Brain MRI study timepoint: followup_recurrence
T1CE (contrast-enhanced T1) slice:
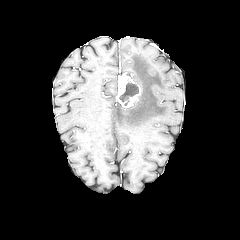
T2-FLAIR slice:
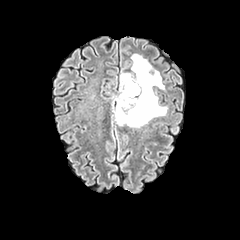